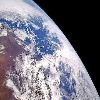
Label: cloud